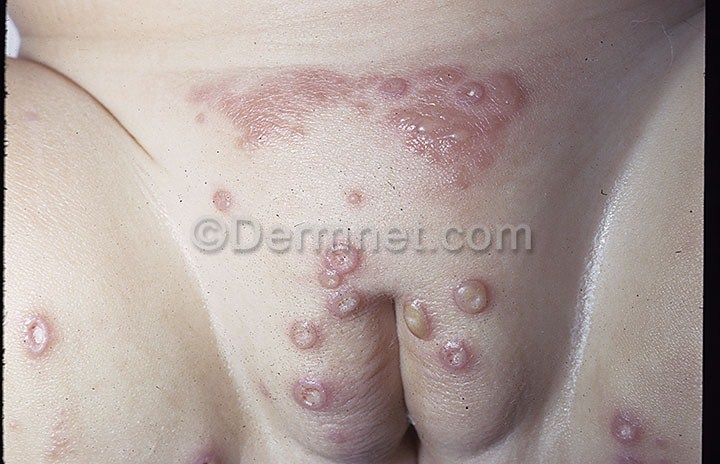
Disease: Cellulitis Impetigo and other Bacterial Infections